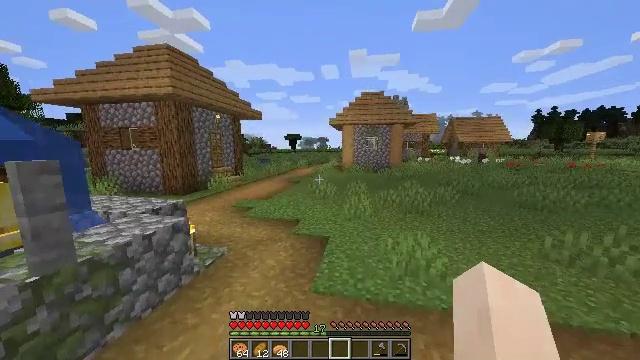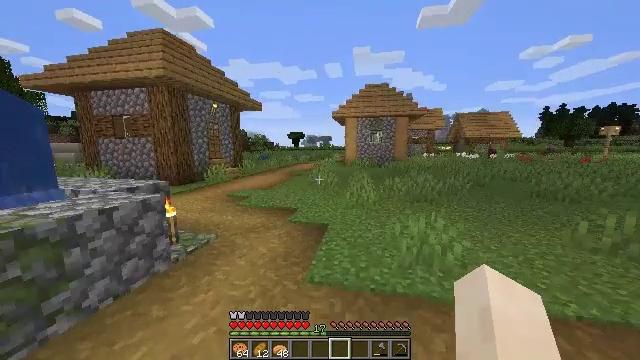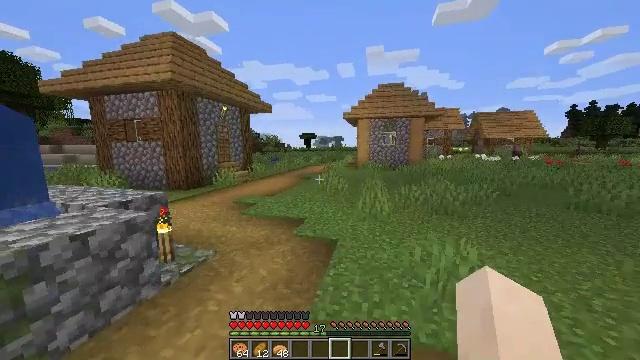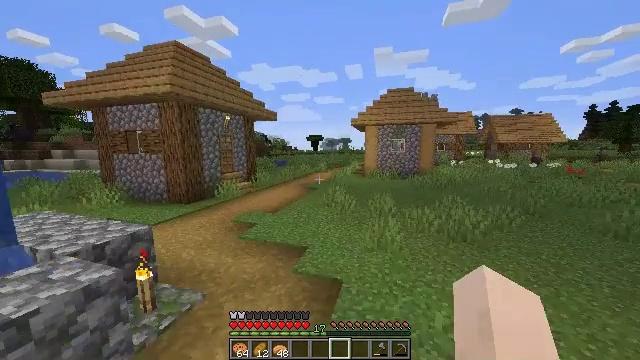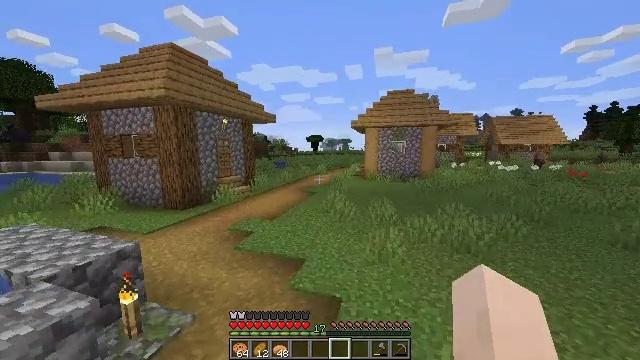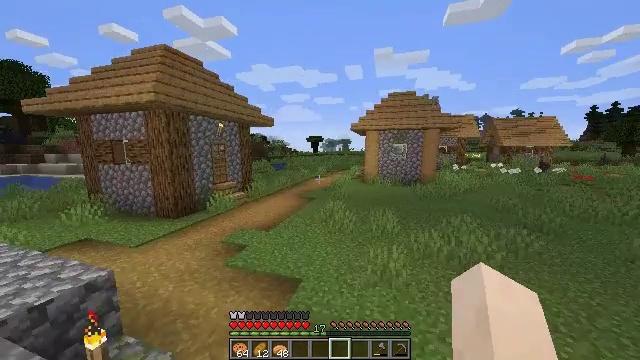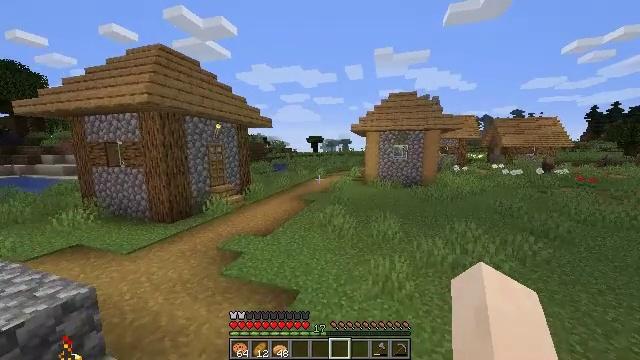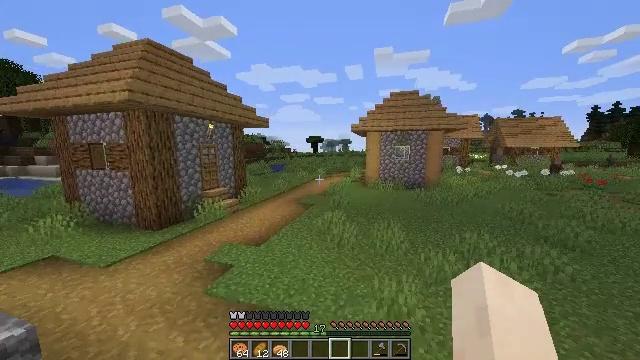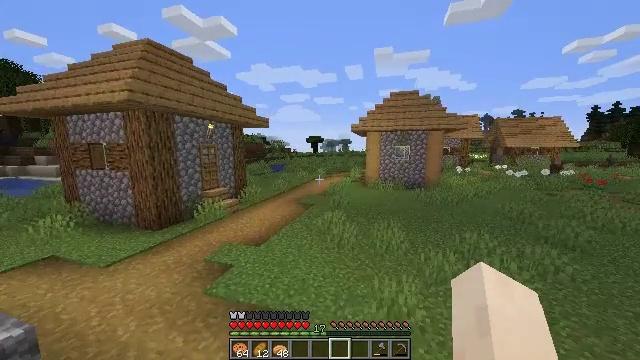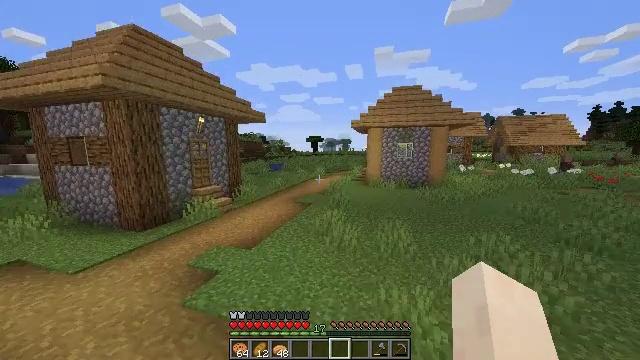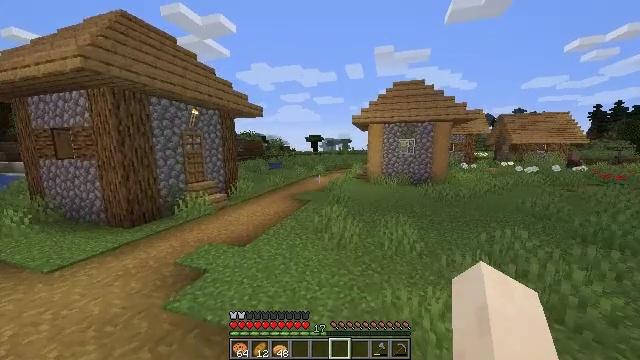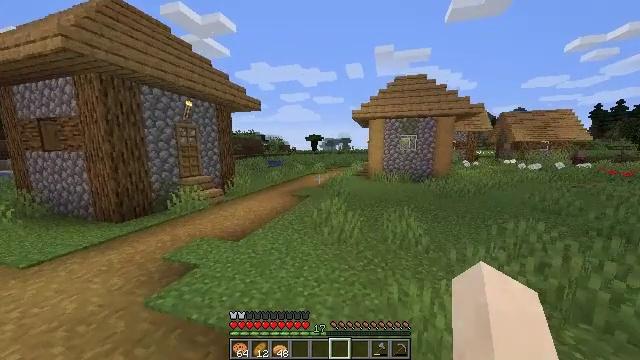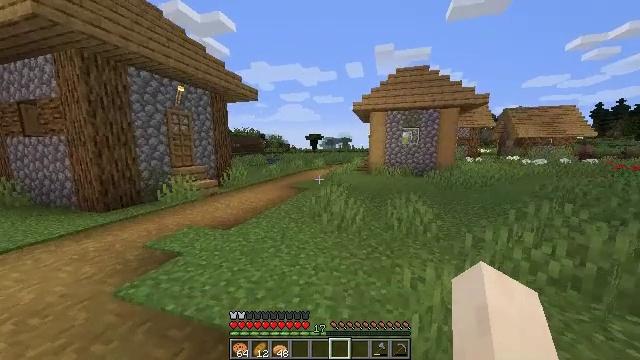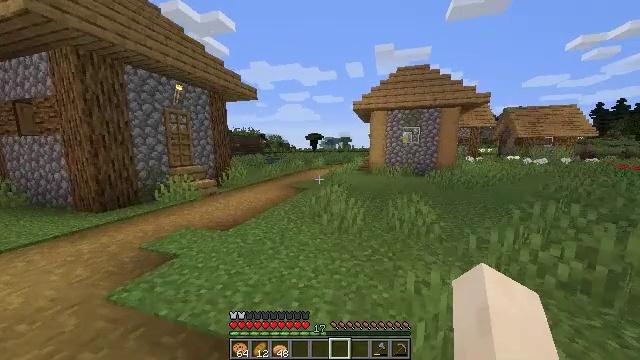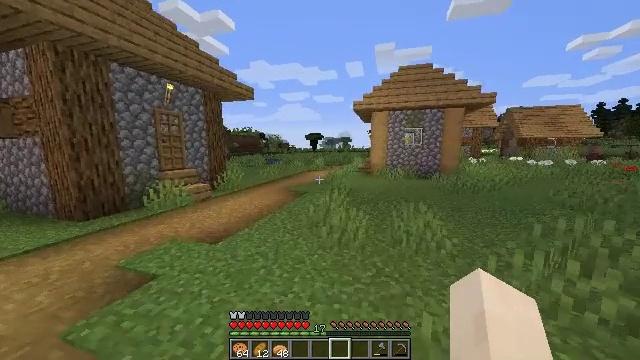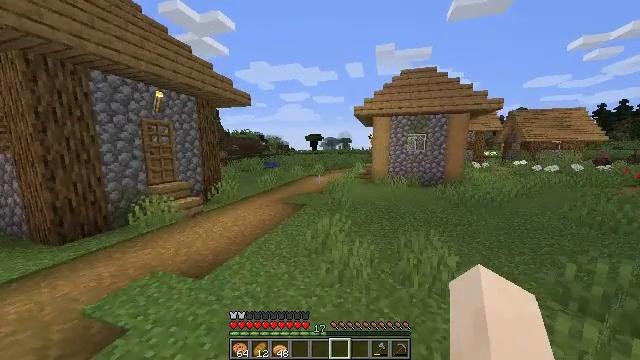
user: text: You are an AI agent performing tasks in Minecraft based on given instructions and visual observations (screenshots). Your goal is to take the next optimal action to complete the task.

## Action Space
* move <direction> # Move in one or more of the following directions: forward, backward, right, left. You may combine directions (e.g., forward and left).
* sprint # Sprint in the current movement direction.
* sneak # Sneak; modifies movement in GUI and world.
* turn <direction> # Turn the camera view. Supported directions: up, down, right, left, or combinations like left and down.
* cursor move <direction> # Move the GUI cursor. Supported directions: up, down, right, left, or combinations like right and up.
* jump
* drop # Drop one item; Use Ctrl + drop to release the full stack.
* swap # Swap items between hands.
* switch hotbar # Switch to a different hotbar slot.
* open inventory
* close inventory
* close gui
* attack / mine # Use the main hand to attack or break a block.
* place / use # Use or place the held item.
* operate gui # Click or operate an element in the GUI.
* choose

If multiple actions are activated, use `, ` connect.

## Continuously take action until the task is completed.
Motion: motion action
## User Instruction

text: Open the crafting table to make a suspicious stew.
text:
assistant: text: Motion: move forward, sprint, jump
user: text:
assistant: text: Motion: move forward, sprint, turn left, jump
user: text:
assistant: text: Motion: move forward, sprint, turn left, jump
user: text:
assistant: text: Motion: move forward, sprint, jump
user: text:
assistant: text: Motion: move forward, sprint, jump
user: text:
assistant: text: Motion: move forward, sprint, jump
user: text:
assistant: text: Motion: move forward, sprint, jump
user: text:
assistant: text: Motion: move forward, sprint, jump
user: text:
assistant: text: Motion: move forward, sprint, jump
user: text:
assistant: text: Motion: move forward, sprint, jump
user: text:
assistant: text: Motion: move forward, sprint, jump
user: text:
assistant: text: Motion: move forward, sprint, jump
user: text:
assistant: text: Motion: move forward, sprint, jump
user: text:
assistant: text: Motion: move forward, sprint, jump
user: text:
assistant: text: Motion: move forward and move right, sprint, jump
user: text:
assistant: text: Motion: move forward and move right, sprint, turn left, jump
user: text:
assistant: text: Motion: move forward and move right, sprint, jump
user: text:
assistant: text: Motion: move forward and move right, sprint, jump
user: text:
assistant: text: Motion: move forward and move right, sprint, jump
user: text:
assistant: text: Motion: move forward and move right, sprint, jump
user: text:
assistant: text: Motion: move forward and move right, sprint, jump
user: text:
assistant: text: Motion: move forward and move right, sprint, turn left, jump
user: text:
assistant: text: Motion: move forward and move right, sprint, turn left and down, jump
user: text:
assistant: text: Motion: move forward and move right, sprint, turn left, jump
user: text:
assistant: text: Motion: move forward, sprint, turn left and up, jump
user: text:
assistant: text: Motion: move forward, sprint, turn left, jump
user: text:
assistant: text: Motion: move forward, sprint, turn left, jump
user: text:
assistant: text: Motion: move forward, sprint, turn left, jump
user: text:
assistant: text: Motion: move forward, sprint, jump
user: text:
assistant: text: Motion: move forward, sprint, jump